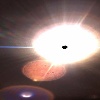
Label: sunburn